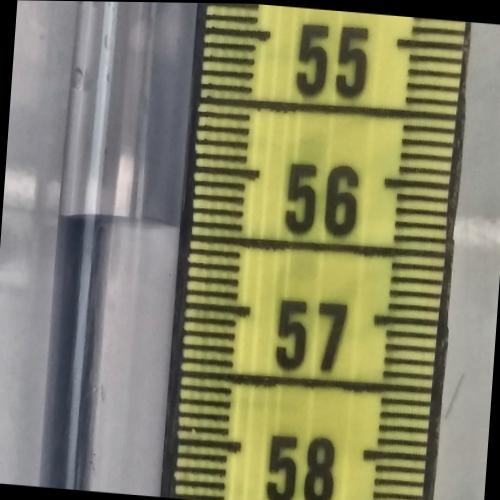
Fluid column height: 56.4 cm